Aerial crown-view tile of a tropical tree (Barro Colorado Island, Panama), acquired 20250715:
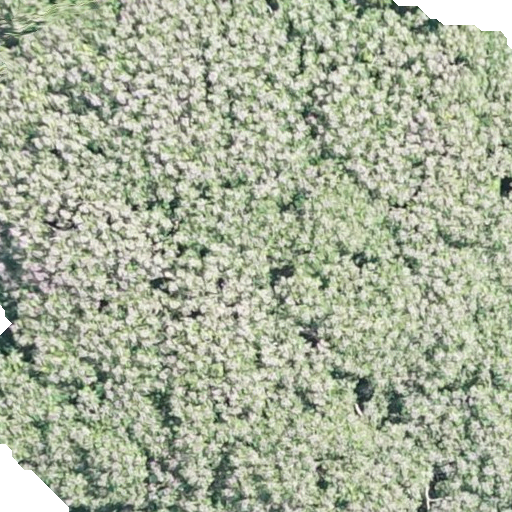
Species: Dipteryx oleifera
GBIF accepted scientific name: Dipteryx oleifera
Crown area: 542.552 m²